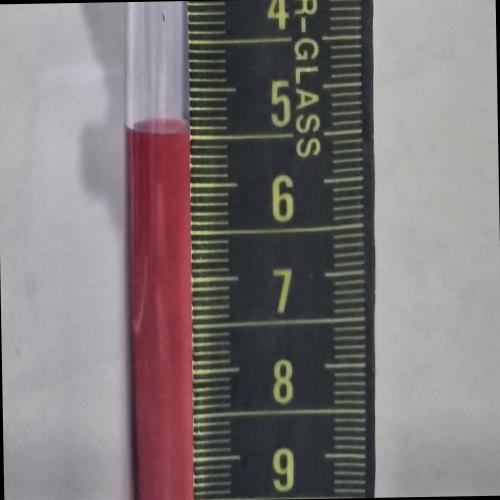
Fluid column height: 5.5 cm